Question: I've got an application on App Engine (Java) with a Cloud SQL db behind it. My mobile app connects with it via Google Cloud Endpoints.
The issue is, that when I leave an instance idle for a long time, the next time I do a request on an endpoint (even with a simple GET request in the browser/Postman in Chrome), I almost always get a 204 No Content back. The app engine logs just seems normal. However, once I shutdown the instance, and do the request again, I always get the response JSON i need.
Furthermore, once it DOES respond, it keeps responding until I leave it idle for a longer period. Then again I often get a HTTP 204.
Any advice?

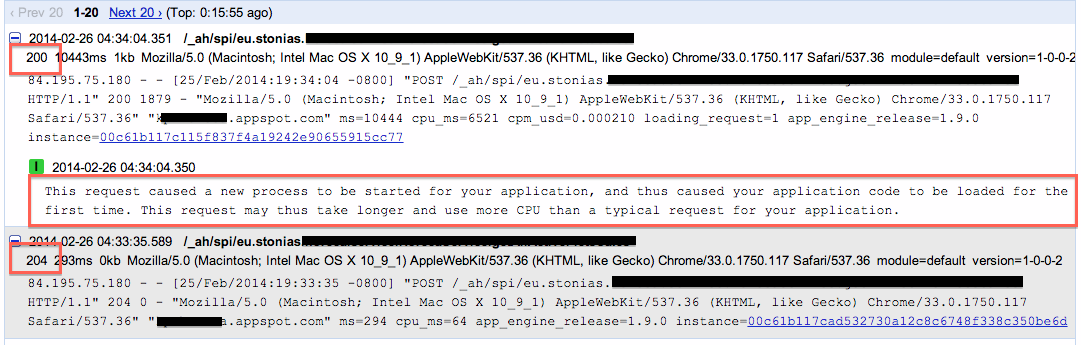
Answer: Please take a look at this FAQ - <URL>